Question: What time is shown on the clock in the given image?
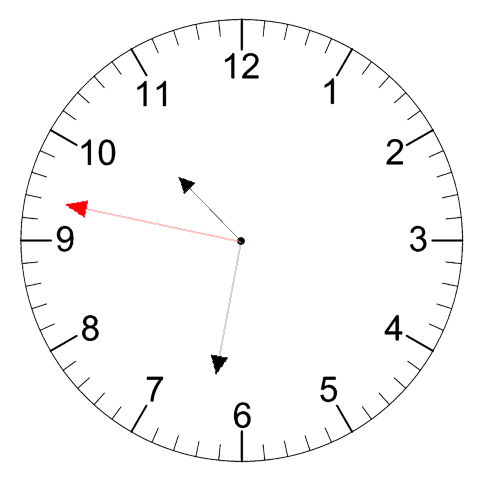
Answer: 10:31:47